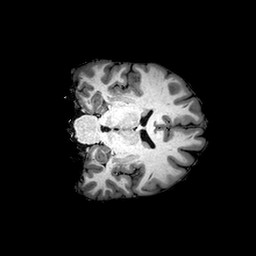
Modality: T1w
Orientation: coronal